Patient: sex M, age 61
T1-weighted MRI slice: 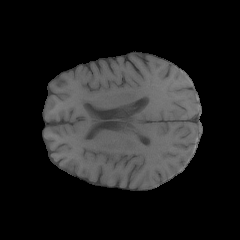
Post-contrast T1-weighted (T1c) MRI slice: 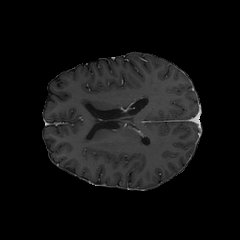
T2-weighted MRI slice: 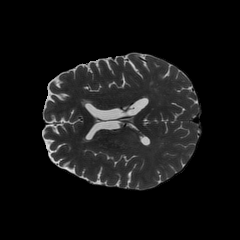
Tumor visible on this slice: no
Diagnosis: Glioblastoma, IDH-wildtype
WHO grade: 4